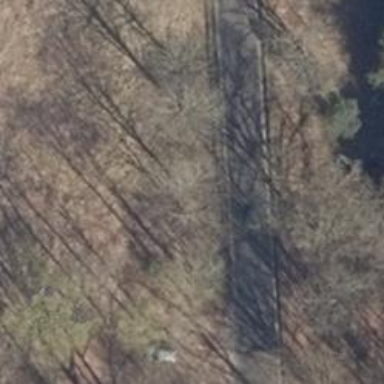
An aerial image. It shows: Secondary road with asphalt surface.